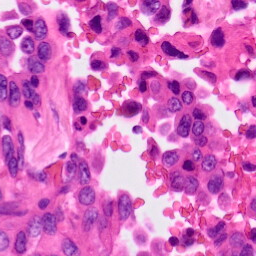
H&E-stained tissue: Lung